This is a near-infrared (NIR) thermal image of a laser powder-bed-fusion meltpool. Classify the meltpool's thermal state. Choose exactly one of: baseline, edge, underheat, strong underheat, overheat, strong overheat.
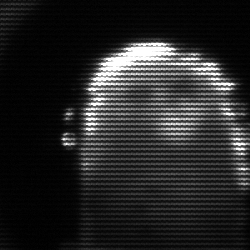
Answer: baseline